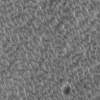
Atmospheric dust classification: not_dusty